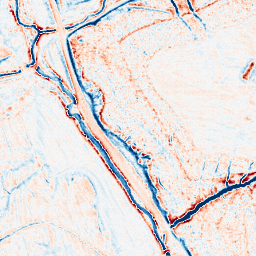
Category: edge_preserving
Decomposition family: anisotropic_diffusion
Decomposition parameters: iterations: 50
kappa: 10
gamma: 0.05
Upsampling method: sinc_blackman
Upsampling parameters: scale: 8
kernel_size: 16
Upsampling scale: 8